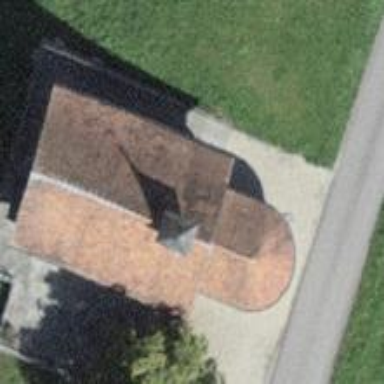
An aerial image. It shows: Chapel building.